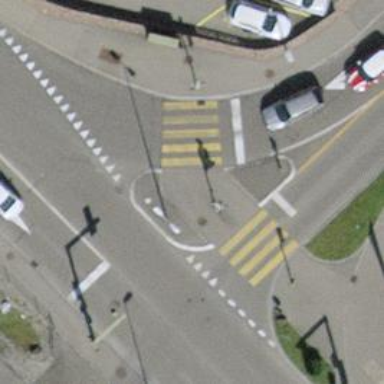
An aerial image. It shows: Road with traffic signals.